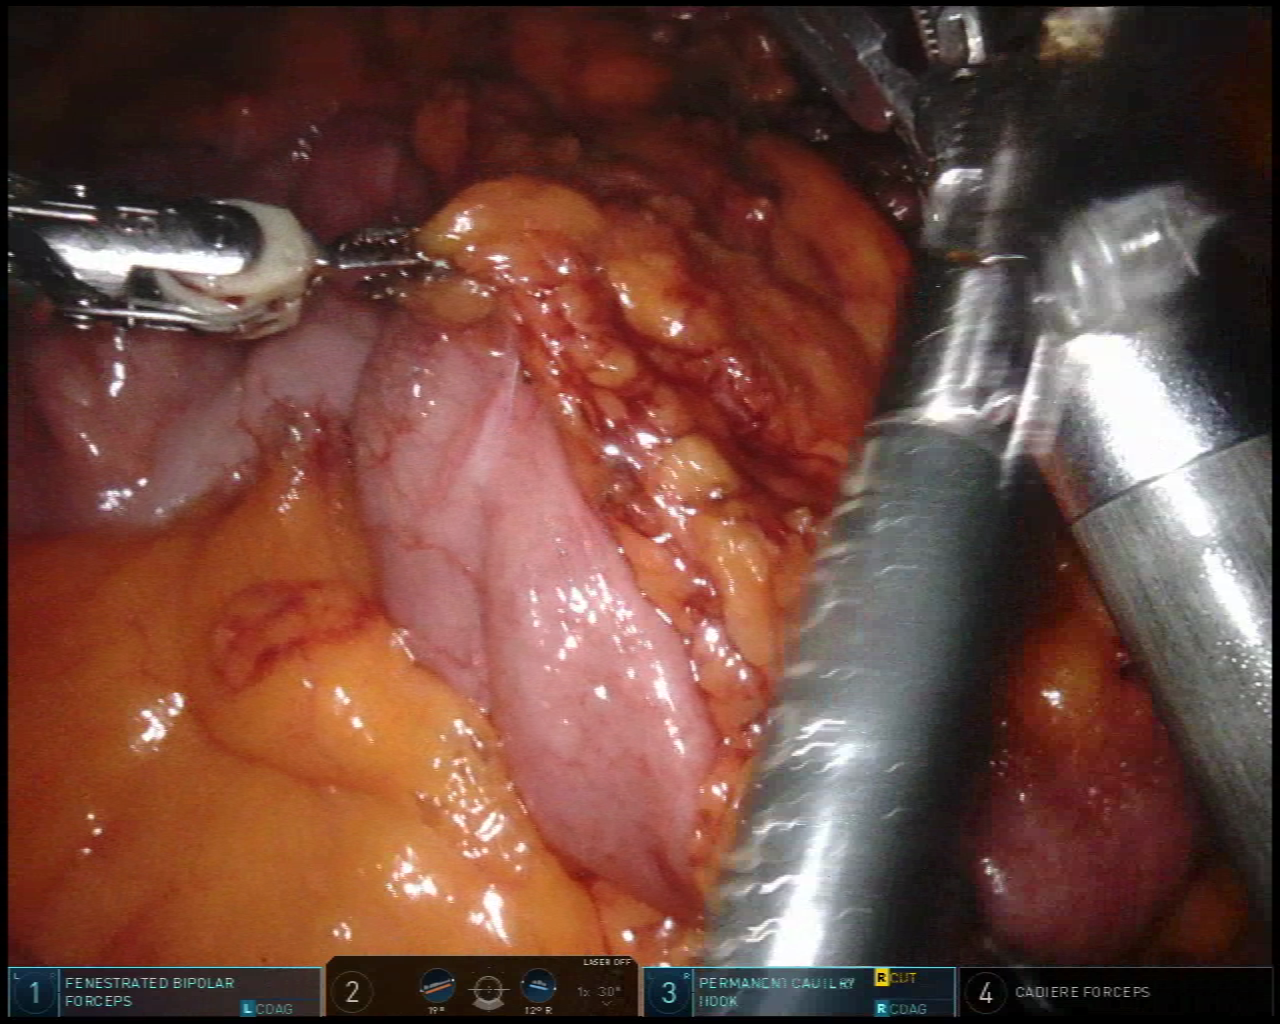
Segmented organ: colon
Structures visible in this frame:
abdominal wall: no
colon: yes
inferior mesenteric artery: no
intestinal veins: no
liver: no
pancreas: no
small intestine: no
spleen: no
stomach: no
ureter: no
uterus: no
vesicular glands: no